Question: I have a mapView and I'm showing a custom Pin icon and the Userlocation. Now I want to zoom out to show both on the map. Problem is that when the custom pin icon is above (north) of user location then the pin is cutted by mapView:

I know that I can use '[mapView setVisibleMapRect:[poly boundingMapRect] edgePadding:UIEdgeInsetsMake(30, 30, 30, 30) animated:YES]' to create a border but I would need a bigger one if the pin icon is above user icon and smaller if it's under it.
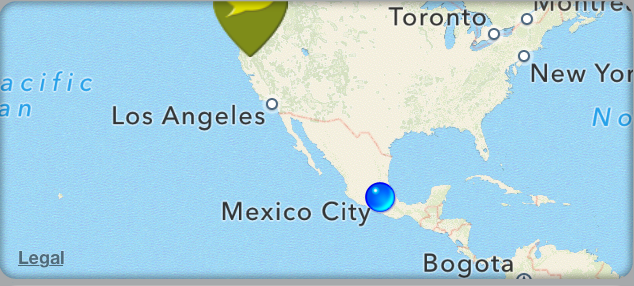
Answer: You have the 'latitude' of both points (or you can get them) and do a simple comparison to determine which is more northerly.